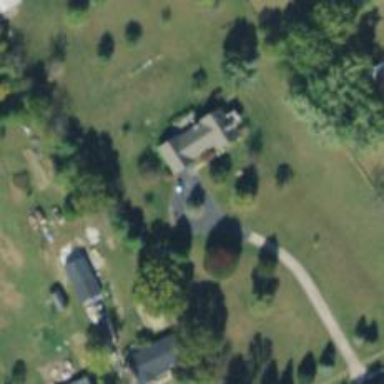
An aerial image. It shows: Driveway.